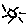
Label: sun